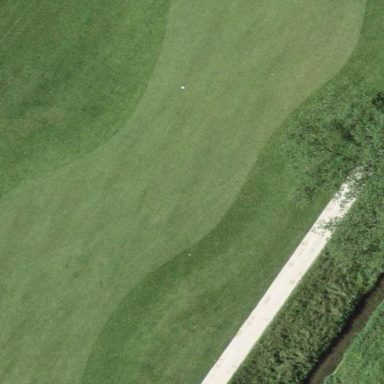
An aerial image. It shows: Grassy area designated as golf fairway.